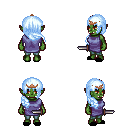
a pixel art fantasy rpg character, female body template, orc, green skin, chain tabard jacket, teal pants, white cyan right-swept hairstyle, bronze tiara, black slippers, dagger, four views (front, back, left, right), 2x2 character sprite sheet, small pixel art, hard edges, no anti-aliasing